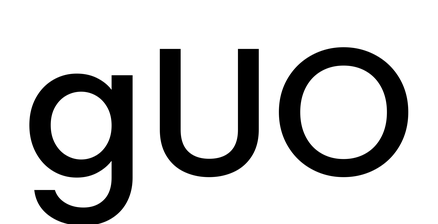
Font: Poppins-Medium